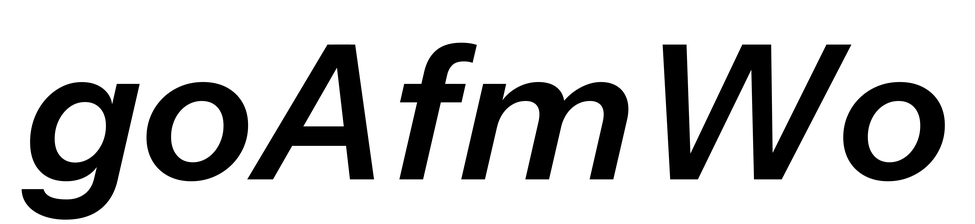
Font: InstrumentSans-Italic_SemiBold_Italic